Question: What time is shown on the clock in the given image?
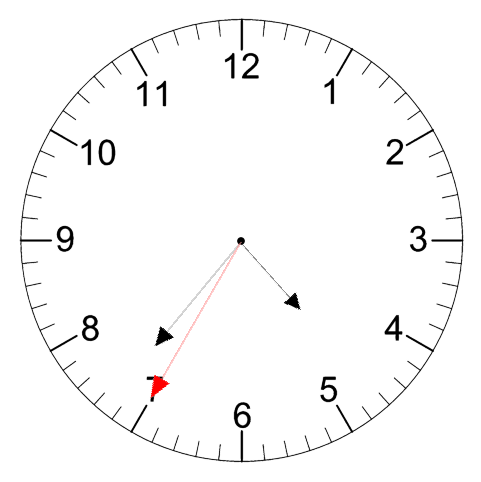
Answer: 04:36:35